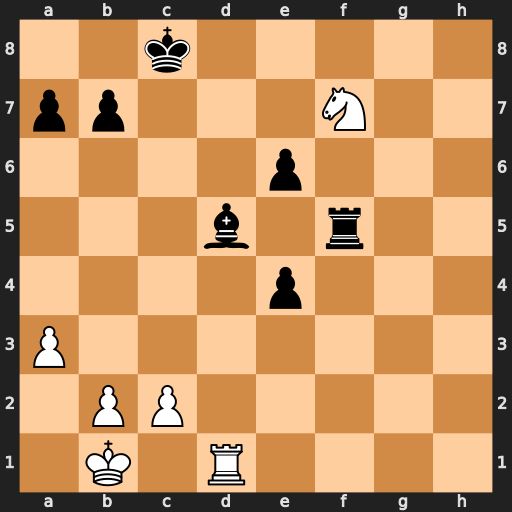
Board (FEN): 2k5/pp3N2/4p3/3b1r2/4p3/P7/1PP5/1K1R4
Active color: w
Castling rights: -
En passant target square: -
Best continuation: Nd6+ Kc7 Nxf5